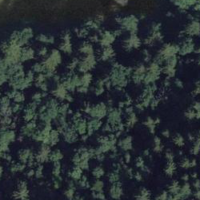
EUNIS habitat code: 44
Species observed at this site:
Saxifraga rotundifolia